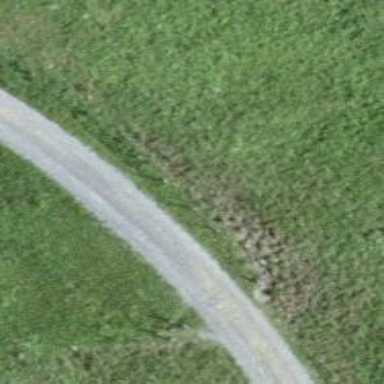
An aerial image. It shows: Gravel track.